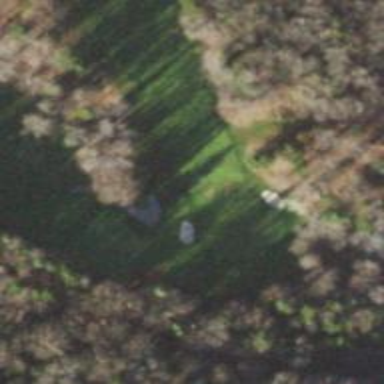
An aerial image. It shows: Path used for both walking and golf.